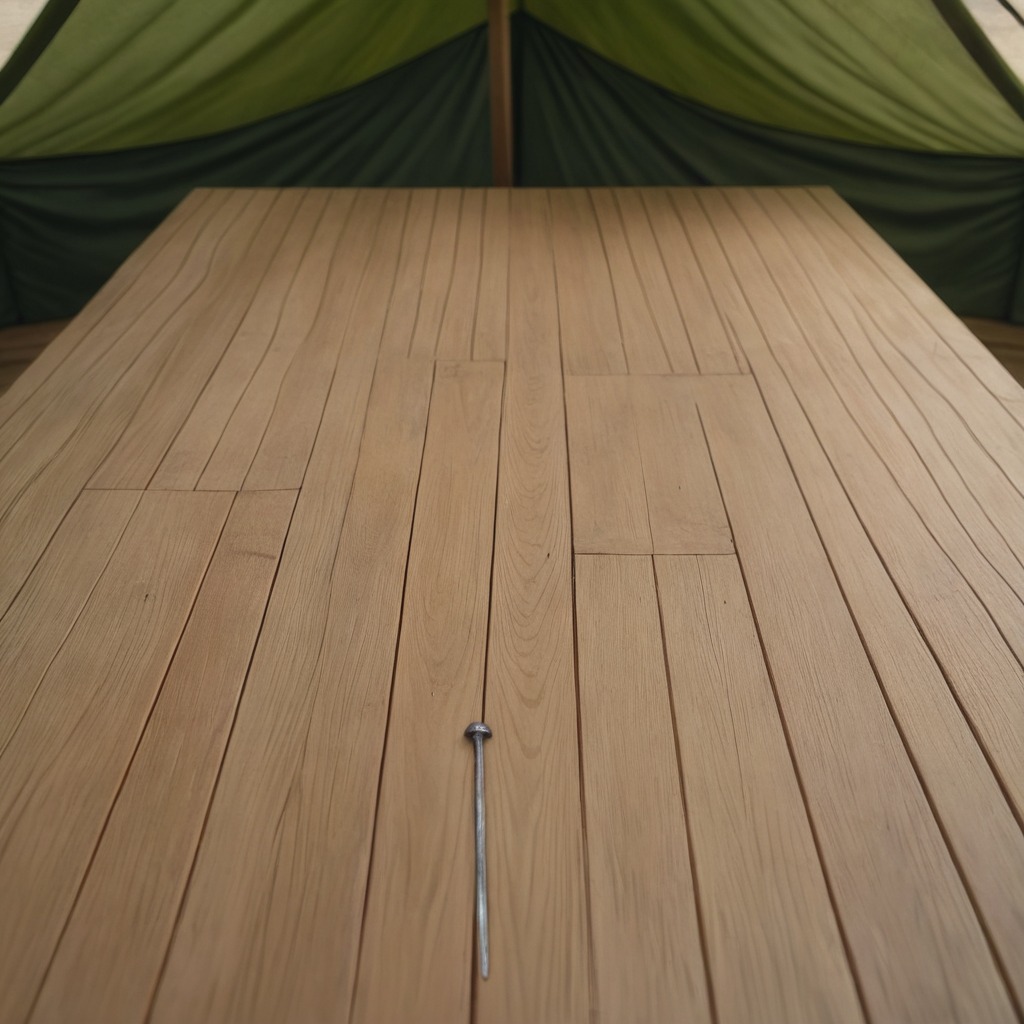
An iron nail lies on a clean wooden table inside a jungle field workshop tent humid ambient light worn but